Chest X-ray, PA view. Patient: 52 years old, sex M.
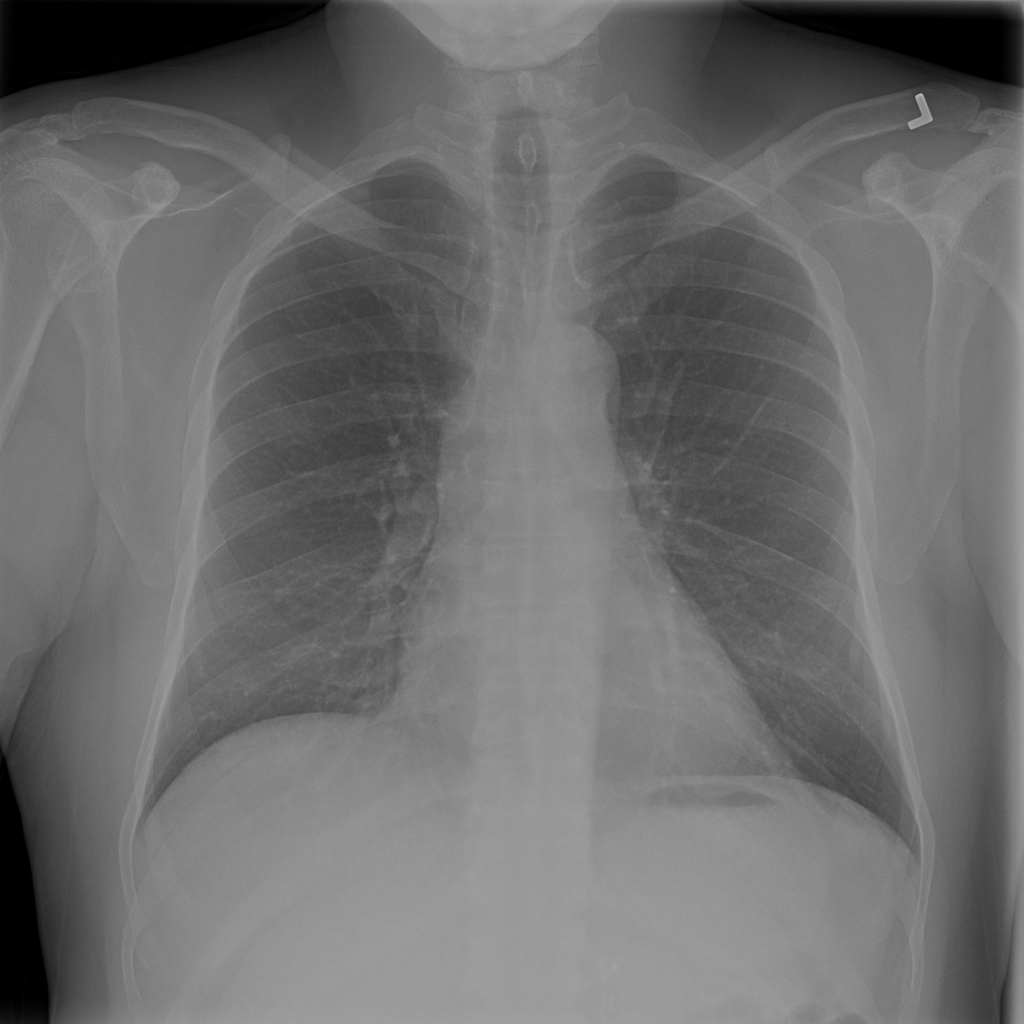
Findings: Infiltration